Interaction volume radius: 5 \u00c5
Interaction volume height: 15 \u00c5
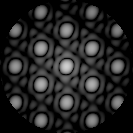
Disorder parameter: 0.006092